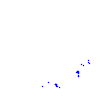
Particle: proton